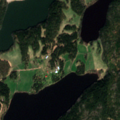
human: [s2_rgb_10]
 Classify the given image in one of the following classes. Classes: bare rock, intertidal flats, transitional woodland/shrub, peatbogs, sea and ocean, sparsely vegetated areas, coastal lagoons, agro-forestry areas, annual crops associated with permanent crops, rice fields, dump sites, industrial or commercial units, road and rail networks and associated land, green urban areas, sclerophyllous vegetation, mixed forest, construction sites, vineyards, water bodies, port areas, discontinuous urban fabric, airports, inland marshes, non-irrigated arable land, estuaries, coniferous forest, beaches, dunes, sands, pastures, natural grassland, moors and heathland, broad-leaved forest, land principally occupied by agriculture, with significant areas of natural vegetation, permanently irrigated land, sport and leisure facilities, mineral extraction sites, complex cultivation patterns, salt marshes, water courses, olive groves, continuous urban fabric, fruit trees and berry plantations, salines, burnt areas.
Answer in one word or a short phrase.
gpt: land principally occupied by agriculture, with significant areas of natural vegetation, mixed forest, water bodies